高一 · 立体几何学

（1）如果直线 $a / / b ，$ 那么 $a$ 平行于经过 $b$ 的任何平面.

（2）如果直线 $a$ 与平面 $\alpha$ 满足 $a / / \alpha$, 那么 $a$ 与 $\alpha$ 内的任何直线平行.

(3) 如果直线 $a, b$ 和平面 $\alpha$ 满足 $a / / \alpha, b / / \alpha$, 那么 $a / / b$.

（4）如果直线 $a, b$ 和平面 $\alpha$ 满足 $a / / b, a / / \alpha, b \not \subset \alpha$, 那么 $b / / \alpha$.
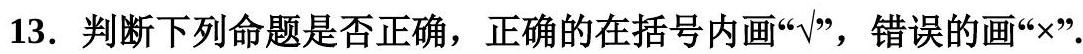
答案:  $	imes 	imes 	imes \sqrt{ }$
解析: (1) 根据“ $a$ 在以 $a, b$ 确定的平面内”, 由此判断（1）错误.

（2）根据 $a$ 与 $\alpha$ 内直线可能异面，判断（2）错误.

（3）根据 $a, b$ 可能平行、相交或异面, 判断（3）错误.

(4) 根据线面平行的性质定理和判定定理, 以及平行公理, 证得 $b / / \alpha$, 由此判断 (4)正确.

【详解】

(1) $\alpha$ 不平行于同时过 $a, b$ 这两条直线的平面.

(2) $a$ 与 $\alpha$ 内的直线有平行和异面两种位置关系.

(3) $a$ 与 $b$ 可能出现三种位置关系: 平行、相交、异面.

(4) 已知 $a / / \alpha, a / / b, b \not \subset \alpha$, 过 $a$ 作平面 $\beta$ 交 $\alpha$ 于直线 $c$, 则 $a / / c$, 所以 $b / / c$,所以 $b / / a$.

故答案为: $(1) \times(2) \times(3) \times(4) \sqrt{ }$

【点睛】

本小题主要考查线线、线面平行的有关命题真假性的判断，属于基础题.